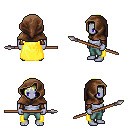
a pixel art fantasy rpg character, male body template, dark elf, purple skin, yellow cape, teal pants, gold unkempt hairstyle, cloth hood, leather bracers, spear, four views (front, back, left, right), 2x2 character sprite sheet, small pixel art, hard edges, no anti-aliasing